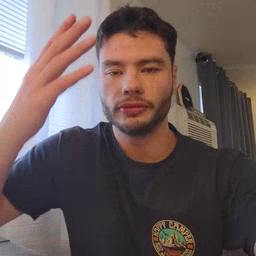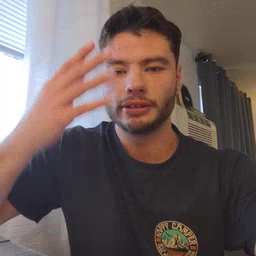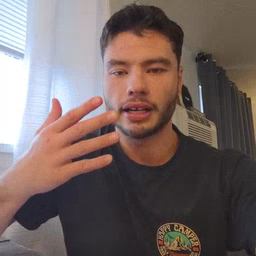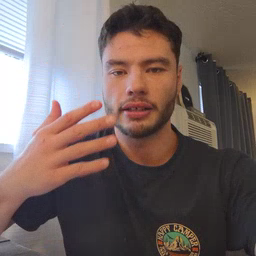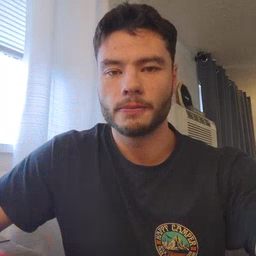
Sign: sad